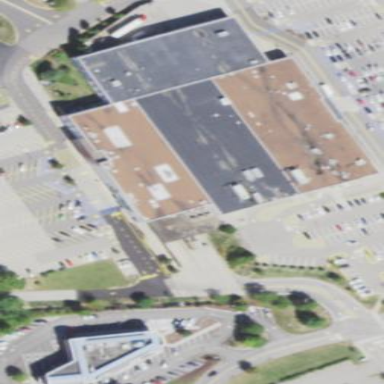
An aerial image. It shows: Retail building.